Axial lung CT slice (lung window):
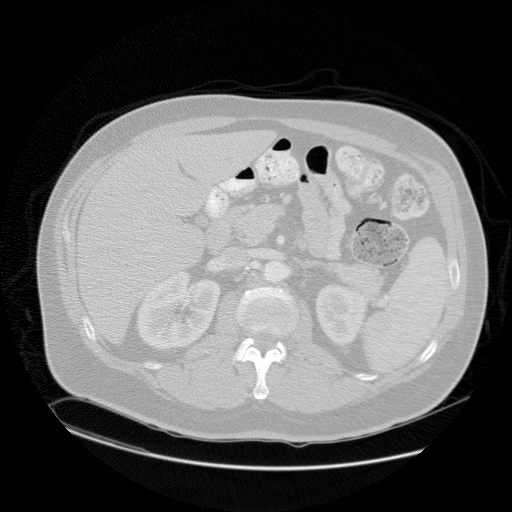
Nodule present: no